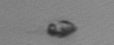
Label: Heterocapsa_rotundata